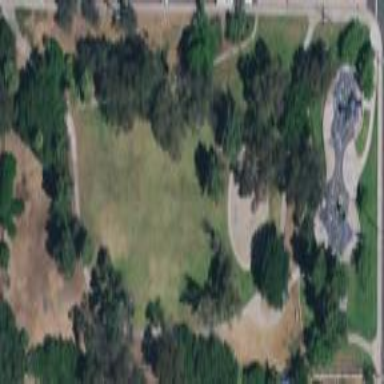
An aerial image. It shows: Lovely park for leisure and relaxation.